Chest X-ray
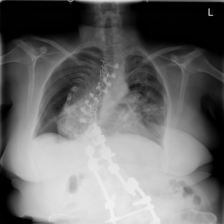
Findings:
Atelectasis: negative
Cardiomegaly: negative
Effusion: negative
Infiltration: negative
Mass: positive
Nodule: negative
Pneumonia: negative
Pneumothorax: negative
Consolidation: negative
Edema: negative
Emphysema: negative
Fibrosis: negative
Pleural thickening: negative
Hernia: negative